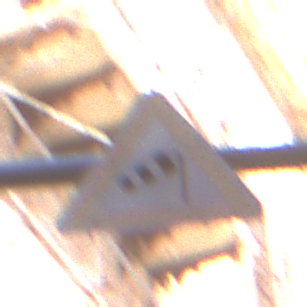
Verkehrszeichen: SeitenwindVonRechts
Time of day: MorningAfternoon
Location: Outdoor (Urban)
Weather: Clear
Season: NotSpecified
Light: Natural